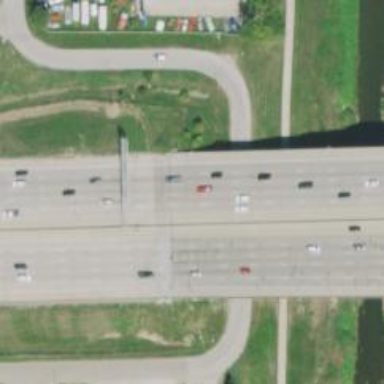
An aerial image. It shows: Motorway bridge.